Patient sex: M
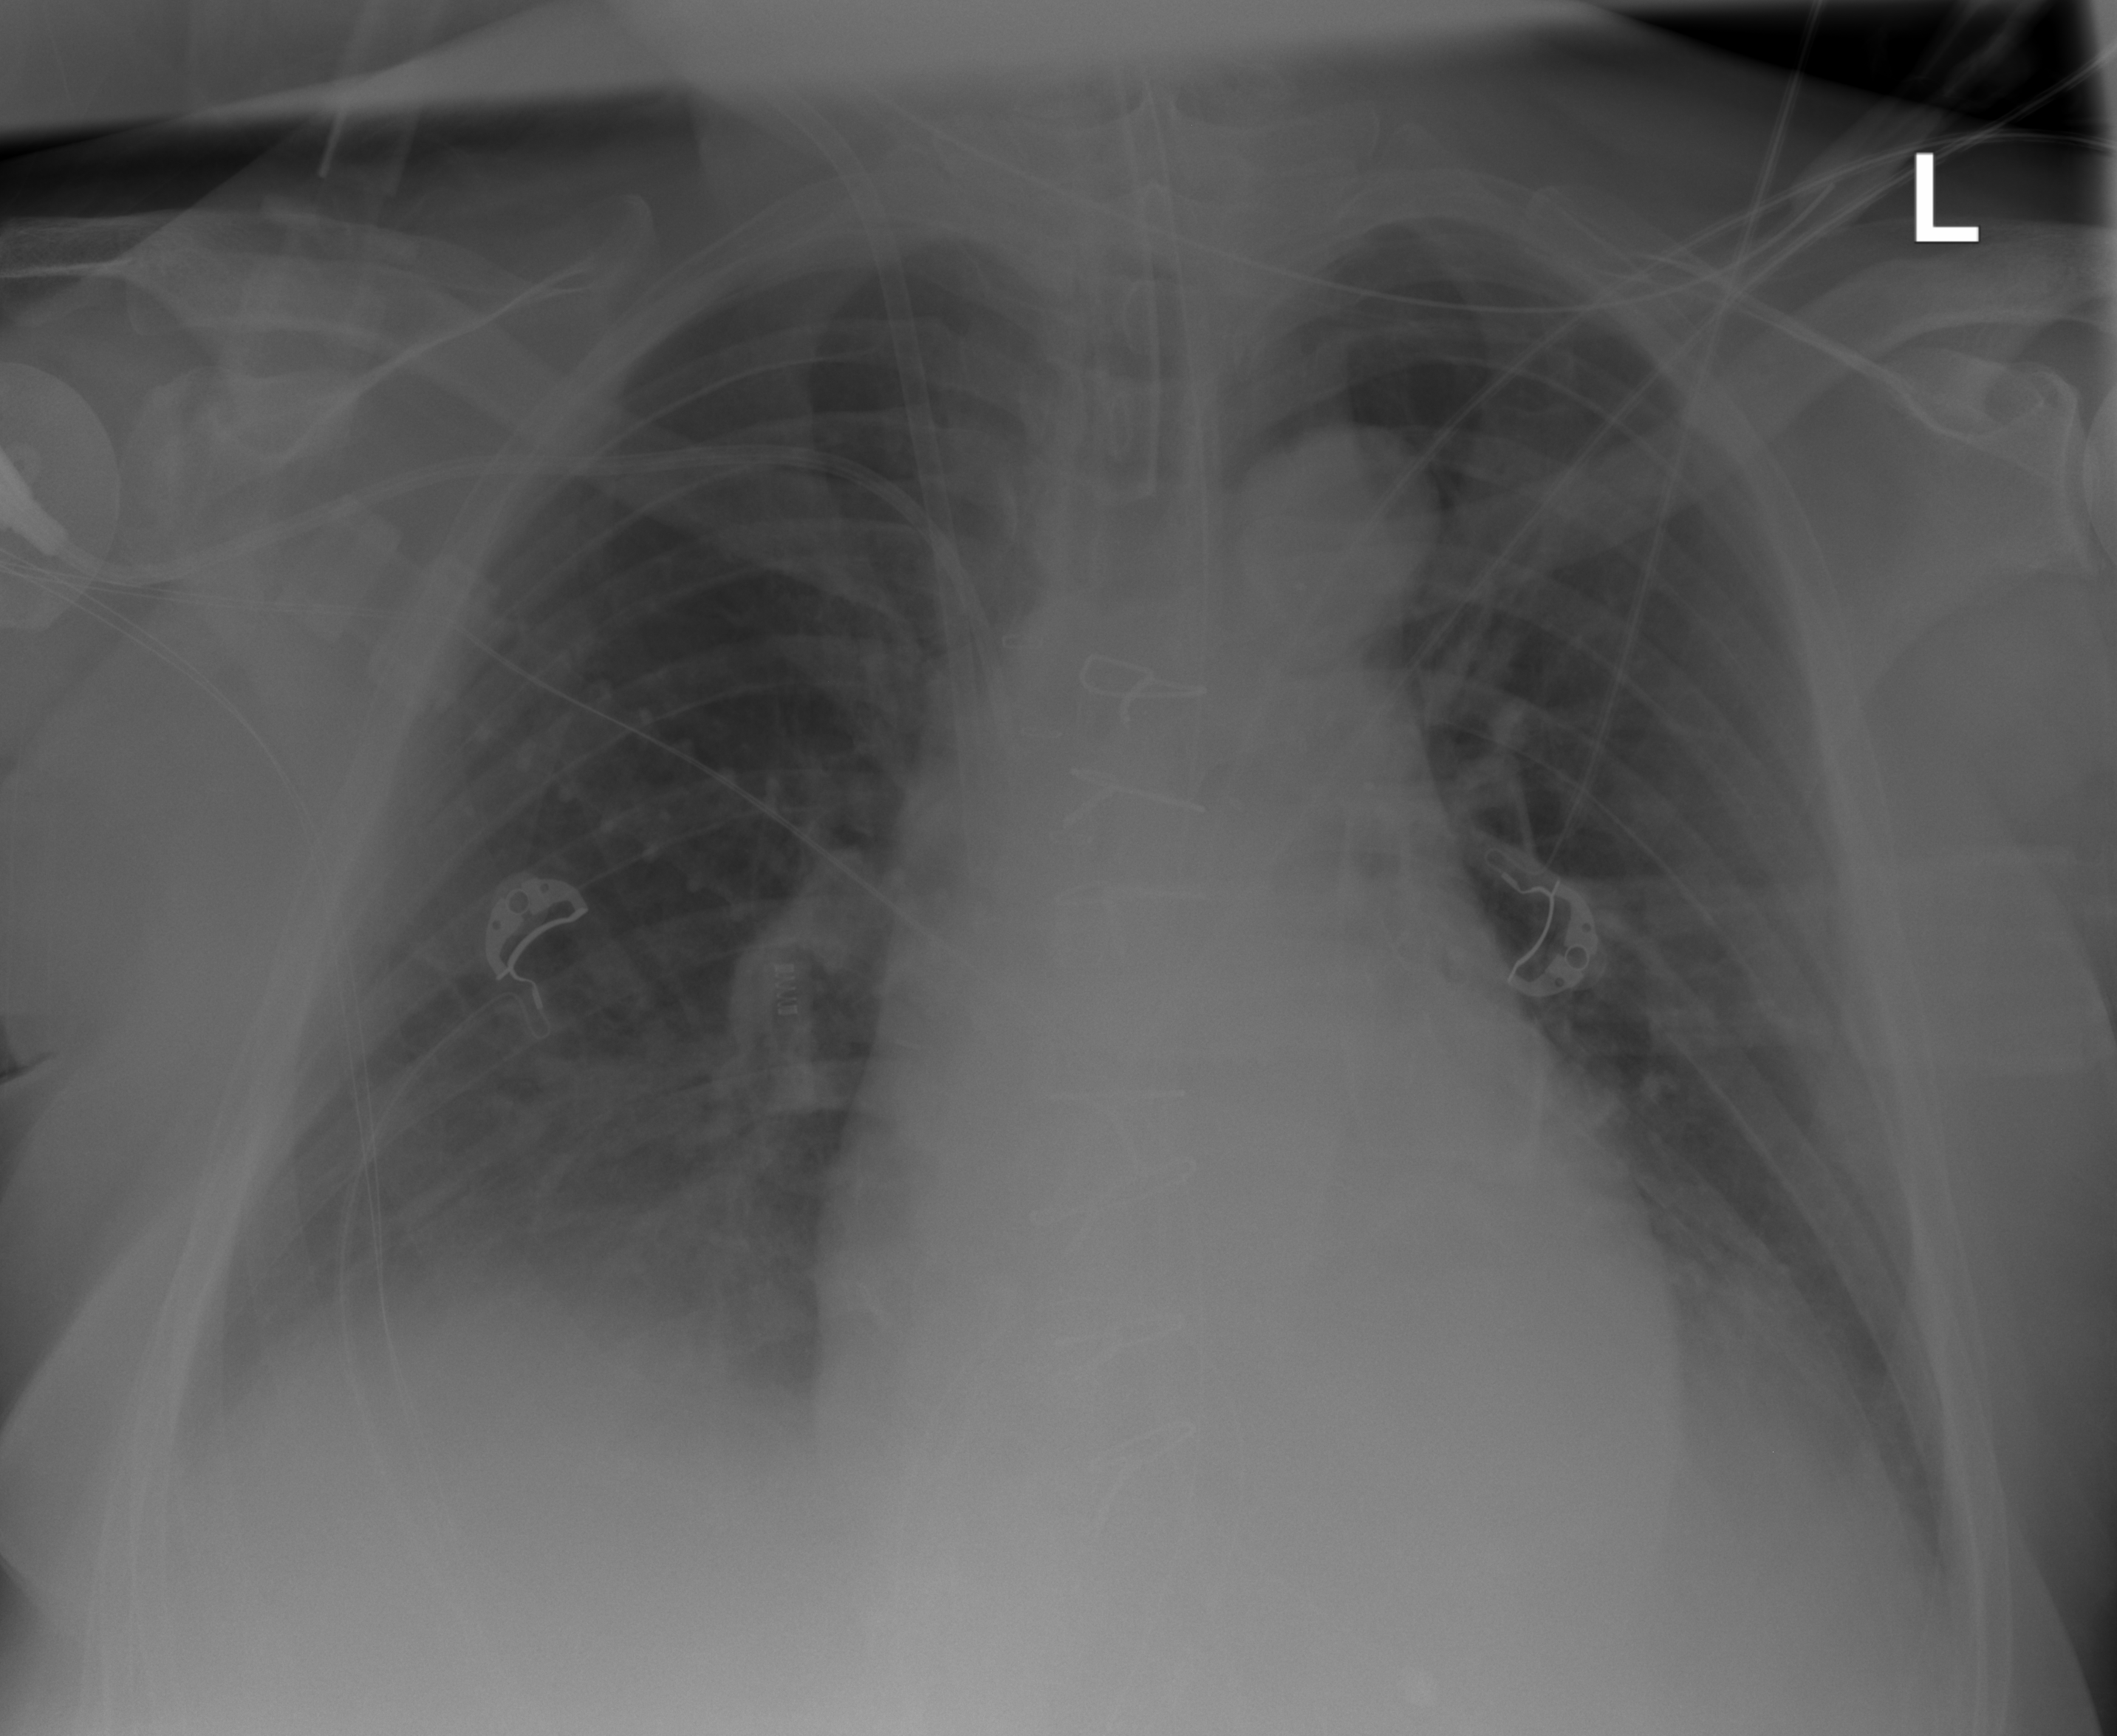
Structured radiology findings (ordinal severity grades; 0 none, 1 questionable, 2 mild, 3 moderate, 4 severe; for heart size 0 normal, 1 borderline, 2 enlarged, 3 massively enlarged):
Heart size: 2
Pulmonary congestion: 0
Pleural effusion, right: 2
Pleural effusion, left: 2
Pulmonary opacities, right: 0
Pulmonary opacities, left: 0
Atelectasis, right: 2
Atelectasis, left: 2